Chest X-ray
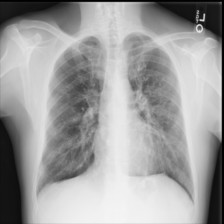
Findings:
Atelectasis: negative
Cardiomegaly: negative
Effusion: negative
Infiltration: negative
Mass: negative
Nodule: negative
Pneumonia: negative
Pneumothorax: negative
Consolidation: negative
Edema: negative
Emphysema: negative
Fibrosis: negative
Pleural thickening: negative
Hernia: negative